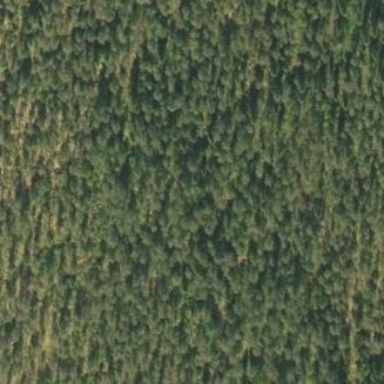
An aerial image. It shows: Needle-leaved woodland.